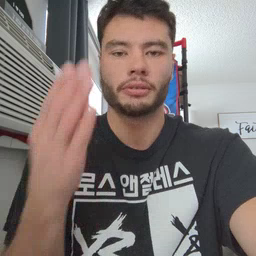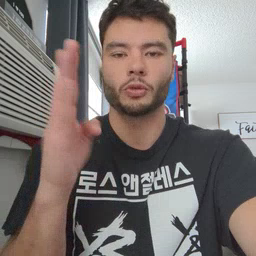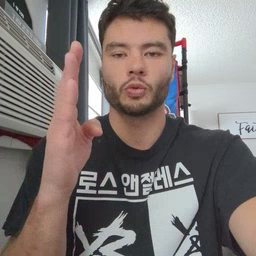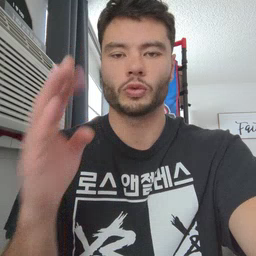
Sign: blue